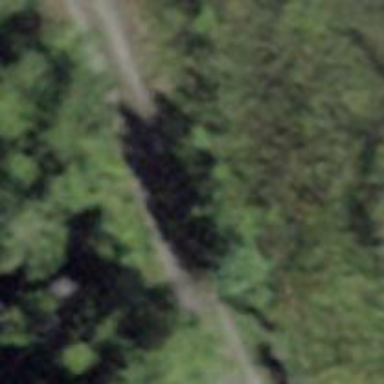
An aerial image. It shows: Gravel track with grade2 tracktype.